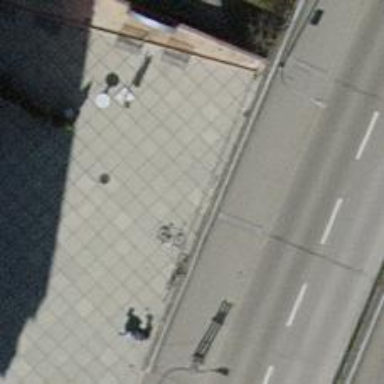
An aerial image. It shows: Bicycle parking area with stands available.